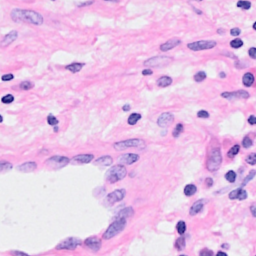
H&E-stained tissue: Breast